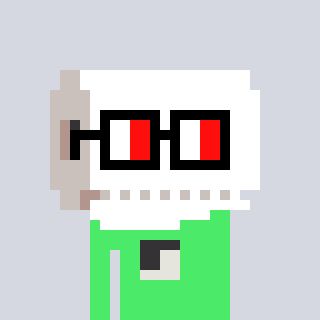
a pixel art character with square glasses with black frames and red eyes, a toiletpaper-full-shaped head and a teal-colored body on a cool background